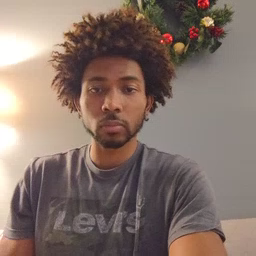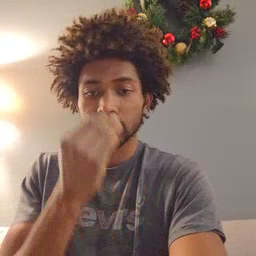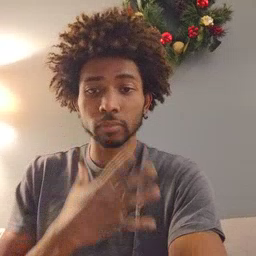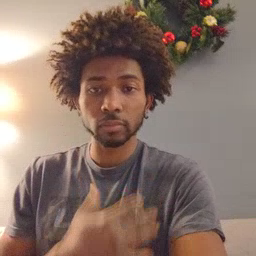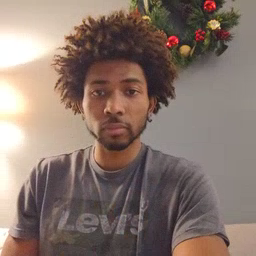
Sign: pajamas